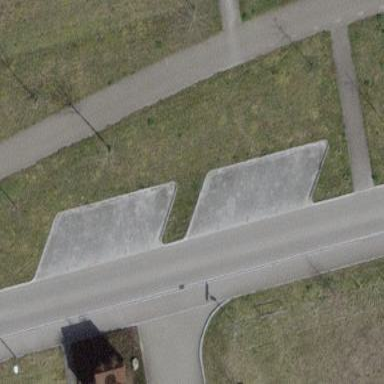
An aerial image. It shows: Parking area with parking spaces.